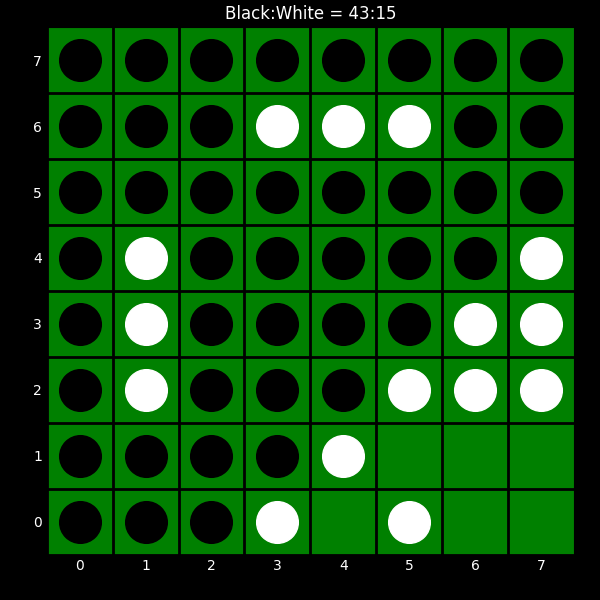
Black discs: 43
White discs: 15